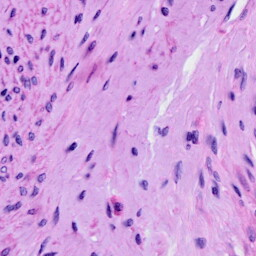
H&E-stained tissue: Cervix